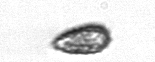
Label: Pseudochattonella_farcimen